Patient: sex M, age 32
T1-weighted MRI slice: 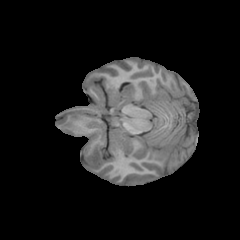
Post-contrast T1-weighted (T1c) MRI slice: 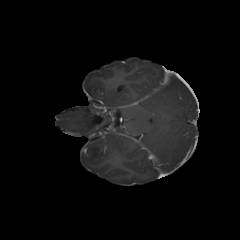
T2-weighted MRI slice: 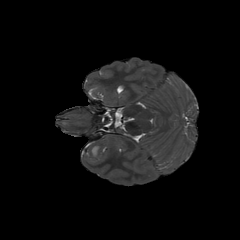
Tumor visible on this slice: yes
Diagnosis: Glioblastoma, IDH-wildtype
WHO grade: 4